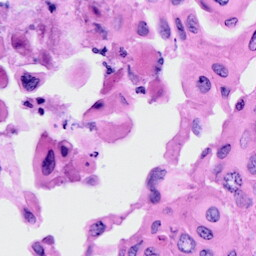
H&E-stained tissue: Cervix